Question: For the following question I implemented both recursive and recursive dynamic solution, however ( not recursive). Can anyone help me with that?
Question:
A cat is jumping up a staircase with n steps, and can hop either 1 step, 2 steps, or 3 steps at a
time. Implement a method to count how many possible ways the cat can jump up the stairs.
For iterative solution what I know is that we essentially have to count the leaves of the trinary tree below with value 0

Dynamic and recursive solutions:
'''
import java.util.ArrayList;
public class Question1 {
public static int countAndDisply(int n, ArrayList<Integer> hop) {
if (n<0){
return 0;
}else{
if (n==0) {
for(int i:hop){
System.out.print(i+",");
}
System.out.println();
return 1;
}else{
ArrayList<Integer> hop1 = new ArrayList<>(hop);
hop1.add(1);
ArrayList<Integer> hop2 = new ArrayList<>(hop);
hop2.add(2);
ArrayList<Integer> hop3 = new ArrayList<>(hop);
hop3.add(3);
return countAndDisply(n-1, hop1)+countAndDisply(n-2, hop2)+countAndDisply(n-3, hop3);
}
}
}
/**
* Faster by using dynamic programming techniques to improve speed
* We dont want to calculate the count(n) multiple times!
* @param n
* @param path
* @return
*/
public static int countFast(int n, int[] map){
if (n<0){
return 0;
}else{
if (n==0) {
return 1;
}else{
if (map[n]>0){
return map[n];
}else {
return countFast(n-1, map) + countFast(n-2, map) + countFast(n-3, map);
}
}
}
}
public static int count(int n){
if (n<0){
return 0;
}else{
if (n==0) {
return 1;
}else{
return count(n-1) + count(n-2) + count(n-3);
}
}
}
public static void main(String[] args) {
int n=10;
int [] map = new int[n+1];
long startTime = System.nanoTime();
System.out.println("Total number of possiblilities:"+Question1.countFast(n,map));
long totalTime = System.nanoTime()-startTime;
System.out.println("Time needed for dynamic recursive approach was(ns):"+totalTime);
//System.out.println("Total number of possiblilities:"+Question1.AndDisply(n,new ArrayList<Integer>()));
System.out.println("Total number of possiblilities:"+Question1.count(n));
totalTime = System.nanoTime()-startTime;
System.out.println("Time needed for pure recursive was(ns):"+totalTime);
}
}
'''
and here are outputs:
'''
Total number of possiblilities:274
Time needed for dynamic recursive approach was(ns):249311
Total number of possiblilities:274
Time needed for pure recursive was(ns):351088
'''
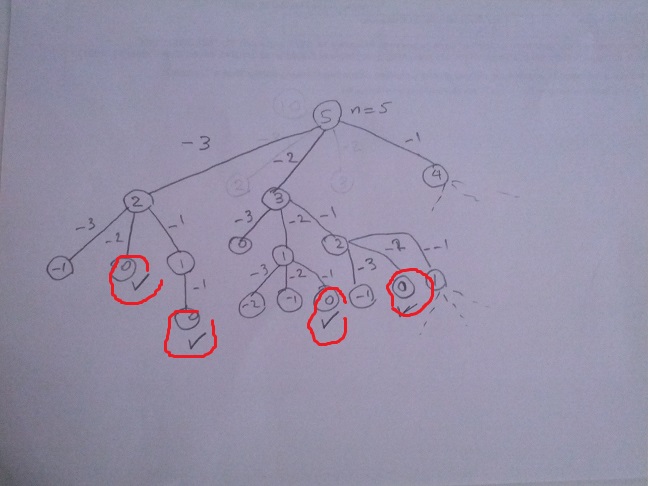
Answer: If you want to do it iterative, the best way is to start from 0, not from n.
An example:
'''
i i-1 i-2 i-3 sum
0 || -1 -2 -3 | 0 # does not contain any solution
1 || 0 -1 -2 | 1 # contains one solution (0)
2 || 1 0 -1 | 2 # contains two solutions (0,1) - (-1,-2)
3 || 2 1 0 | 4 # contains three solutions(0,1,2)
# 2 (2) ,1(1) +1 (0) => 2+1+1 = 4
4 || 3 2 1 | 7 # 3 (4) ,2(2) 1 (1) => 4+2+1 = 7
5 || 4 3 2 | 13 # and so on
6 || 5 4 3 | 24
7 || 6 5 4 | 44
8 || 7 6 5 | 81
9 || 8 7 6 | 149
10 || 9 8 7 | 274
'''
The code is extremely simple:
'''
public static int solve(int n) {
int[] map=new int[n+1];
map[0]=1;
map[1]=1;
map[2]=2;
for (int i = 3; i < map.length; i++) {
map[i]+=map[i-1];
map[i]+=map[i-2];
map[i]+=map[i-3];
}
return map[n];
}
'''
And much faster, of course.